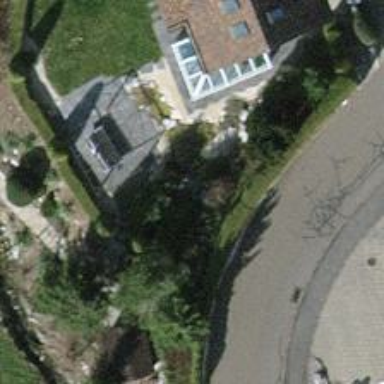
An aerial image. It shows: Hedge acting as barrier.